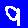
Digit: 9